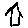
Label: house